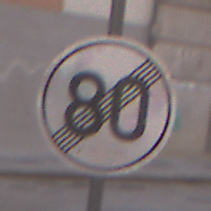
Verkehrszeichen: EndeGeschwindigkeit80
Umgebung: Outdoor, Urban
Tageszeit: MorningAfternoon
Wetter: PartlyCloudy
Licht: Natural
Jahreszeit: NotSpecified
Kontrast: LowContrast